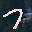
Label: 7